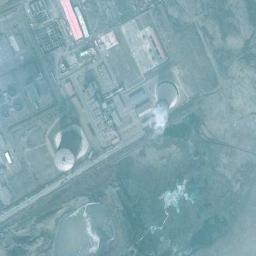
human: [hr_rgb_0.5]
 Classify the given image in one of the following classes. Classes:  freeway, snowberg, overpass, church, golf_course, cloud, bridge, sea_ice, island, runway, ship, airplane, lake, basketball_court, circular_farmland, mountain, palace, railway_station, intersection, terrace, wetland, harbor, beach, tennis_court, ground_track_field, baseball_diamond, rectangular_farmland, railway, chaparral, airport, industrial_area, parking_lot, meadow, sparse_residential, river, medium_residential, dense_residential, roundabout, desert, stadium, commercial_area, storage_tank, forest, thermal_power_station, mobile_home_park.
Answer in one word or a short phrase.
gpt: thermal_power_station